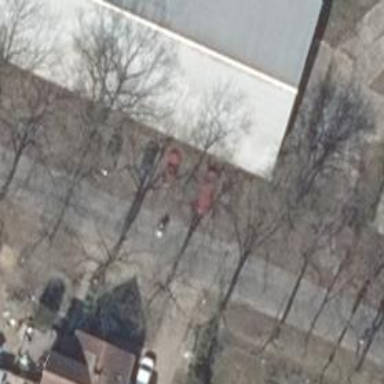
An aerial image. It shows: Residential road with asphalt surface.